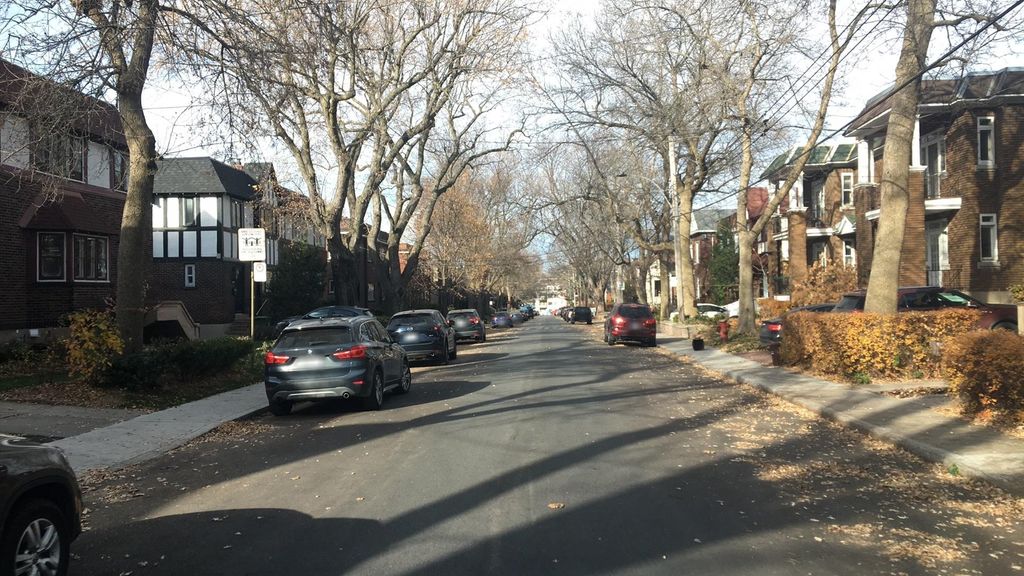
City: montreal